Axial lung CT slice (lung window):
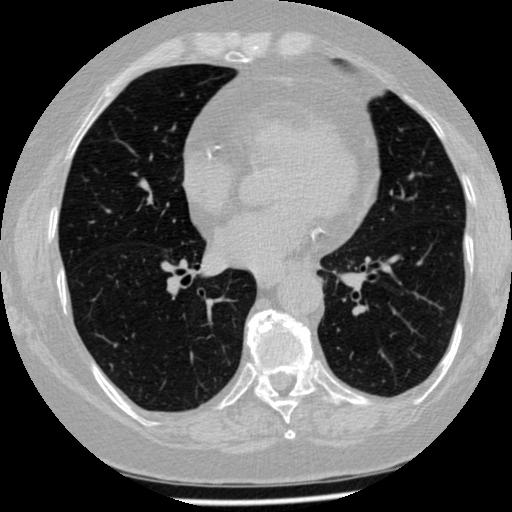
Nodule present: no